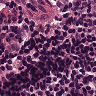
Metastatic tissue present: no